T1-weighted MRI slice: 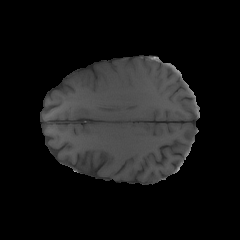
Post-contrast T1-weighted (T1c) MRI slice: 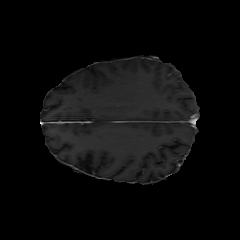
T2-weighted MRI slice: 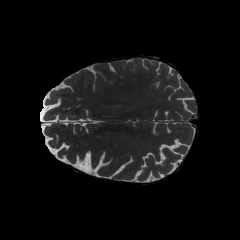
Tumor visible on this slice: no